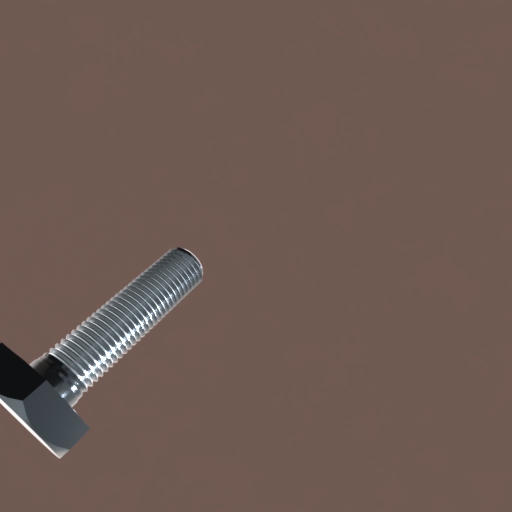
Label: bolt